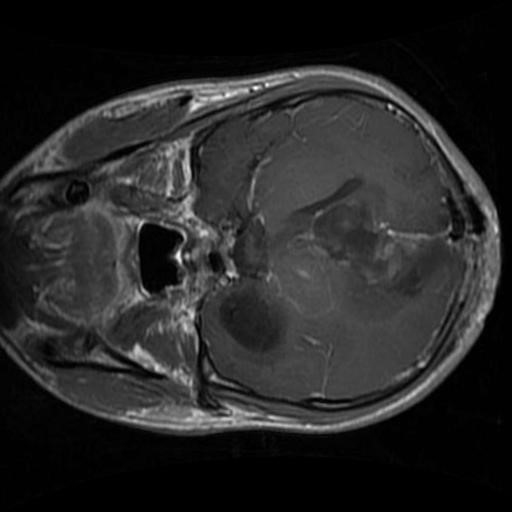
Label: brain_glioma